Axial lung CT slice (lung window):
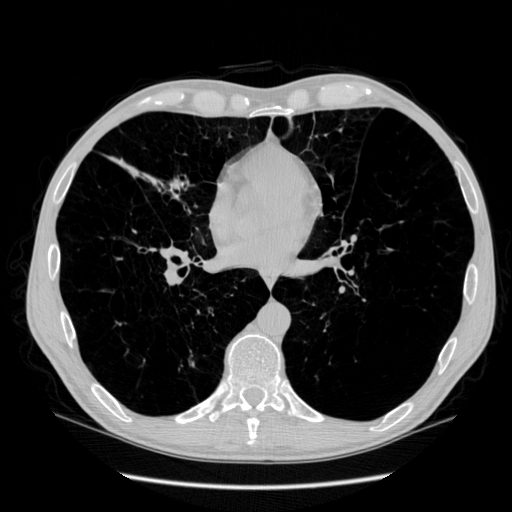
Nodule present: no